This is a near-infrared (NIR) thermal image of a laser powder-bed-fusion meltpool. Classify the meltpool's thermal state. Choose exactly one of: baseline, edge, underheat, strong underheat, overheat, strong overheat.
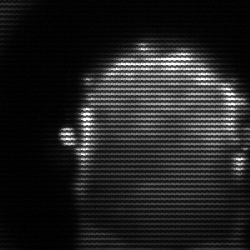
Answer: baseline